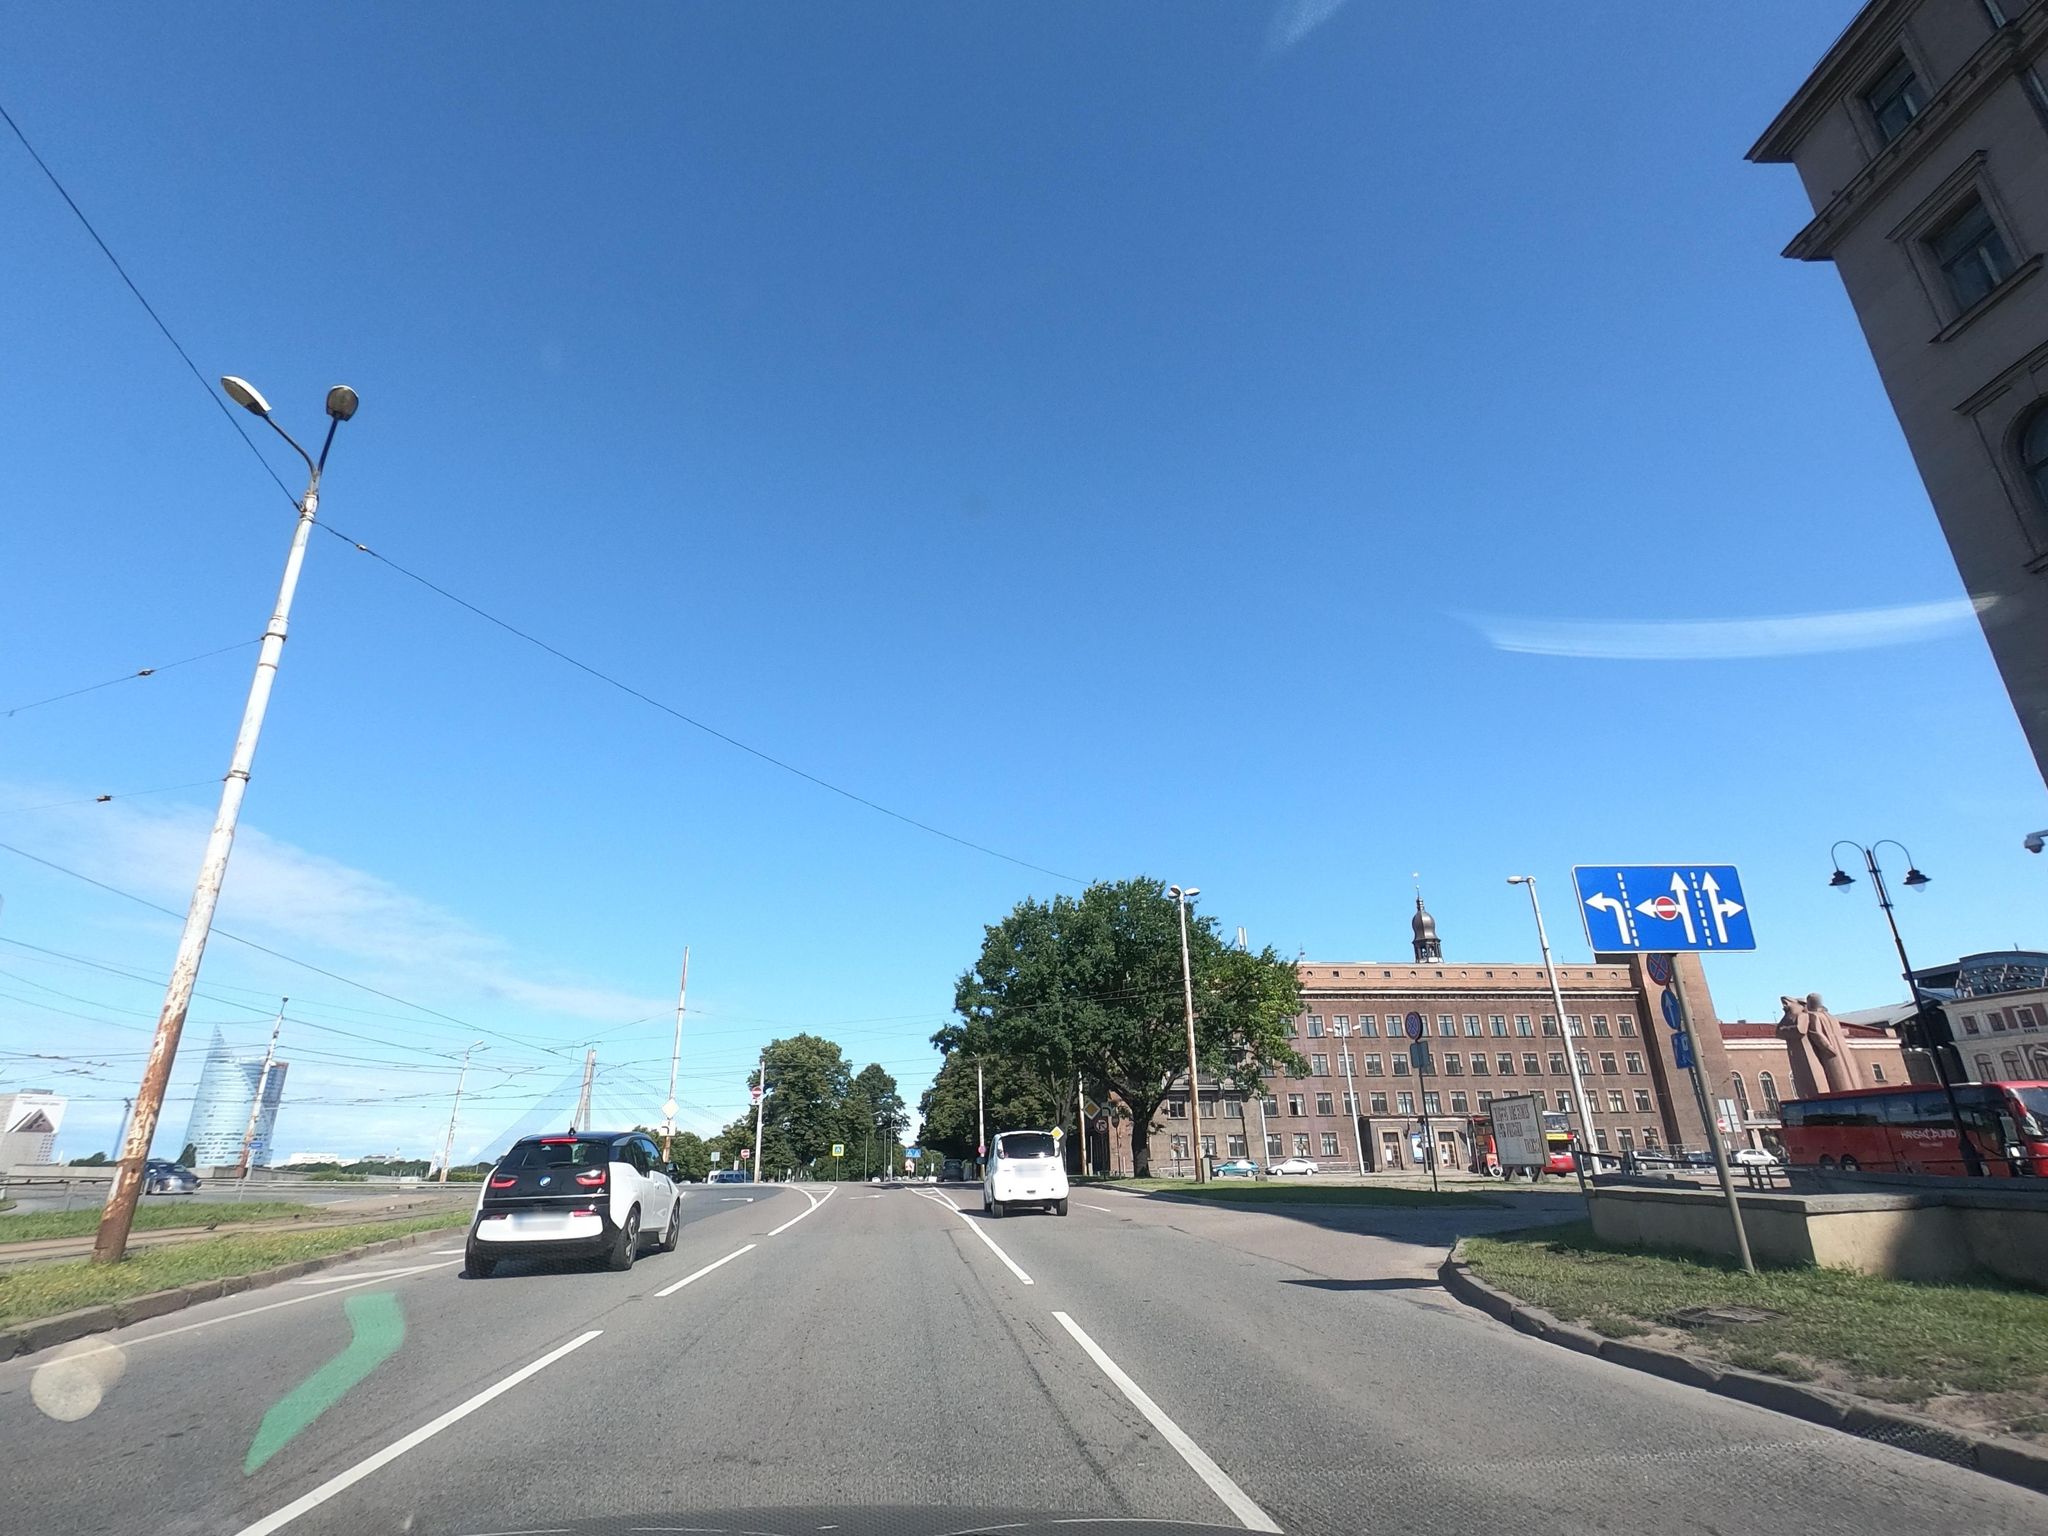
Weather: clear
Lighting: day
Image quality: good
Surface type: driving surface
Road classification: service
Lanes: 3
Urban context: urban centre
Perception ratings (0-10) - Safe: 6.32, Lively: 5.36, Beautiful: 3.96, Boring: 2.38, Depressing: 4.26, Wealthy: 7.78